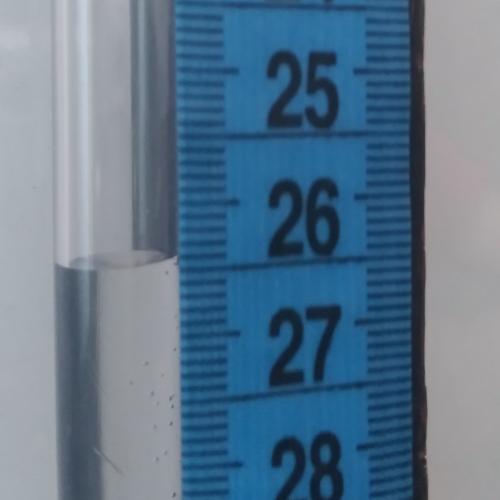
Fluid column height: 26.4 cm